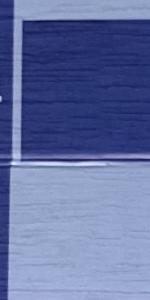
Label: Empty